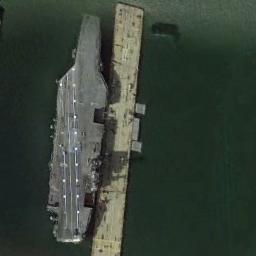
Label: ship